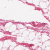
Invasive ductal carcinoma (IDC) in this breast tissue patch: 0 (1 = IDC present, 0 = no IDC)